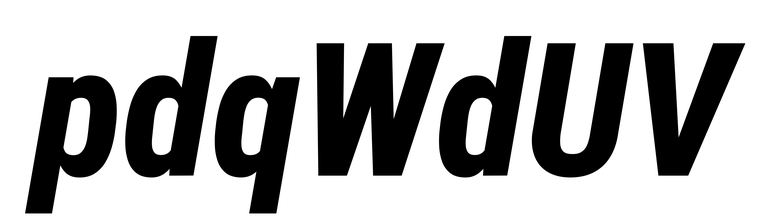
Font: Roboto-Italic_Condensed_ExtraBold_Italic